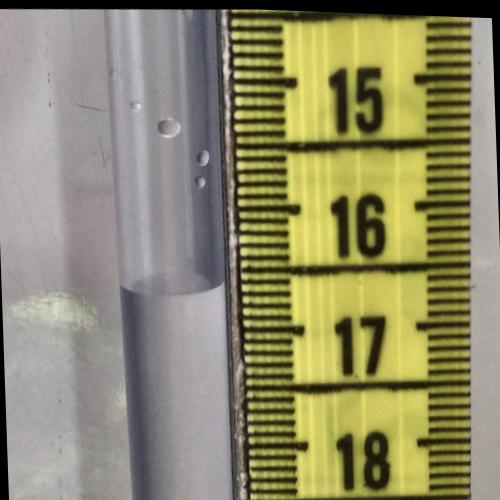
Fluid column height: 16.6 cm